Question: I'm working on a windows forms application in c# and I can't figure out why I can't instantiate a class object from my form code. I have several classes, and from within all of those I can instantiate instances of the other classes publicly or just within methods with no problem.
However, when I try to instantiate one of those classes from my main form, it doesn't work.

It doesn't even recognize that I've just created an instance of the class.
The real kicker is that I can successfully instantiate a class from inside a method in my frmMain class:
'''
private void Form_Load()
{
long deltaTime; int i; int page;
if (releaseMode)
{
modCanCable can = new modCanCable();
can.WaitWhileBusy();
}
'''
All of the classes and form classes are under the same namespace too. Please let me know if you need to me to include any more information to help me find an answer!
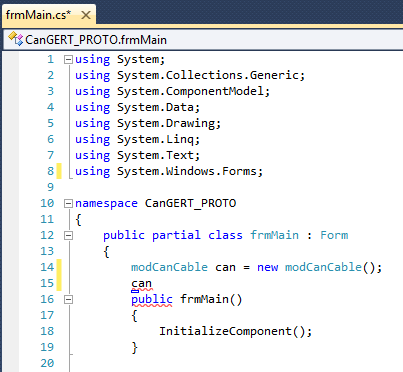
Answer: You can only declare the global variable at the class level. Making use of that global variable must be done inside a property, method, or function.
For a global enumerator, declare it like you would any other variable
'''
private EnumeratorClass VariableName;
'''
Example (following naming conventions)
'''
private MyEnum _myVariableName;
'''